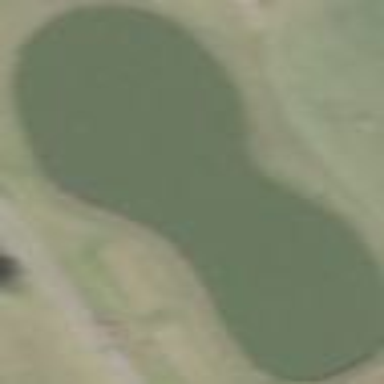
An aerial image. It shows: Natural pond.